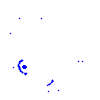
Particle: proton